Field crop: tomato
Growth stage: 1
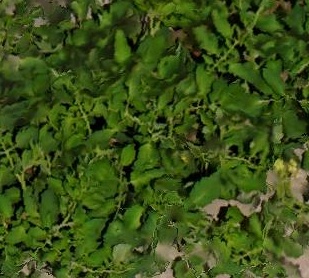
Species: tomato